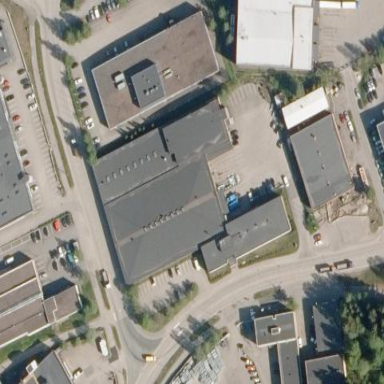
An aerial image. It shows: Commercial building.